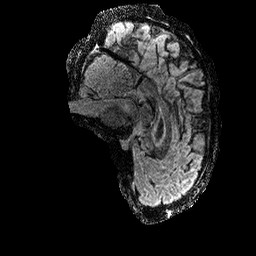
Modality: FLAIR
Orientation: sagittal
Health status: ill
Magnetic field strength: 3 T